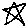
Label: star